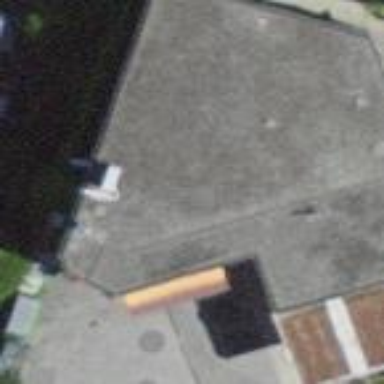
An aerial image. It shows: Industrial building.